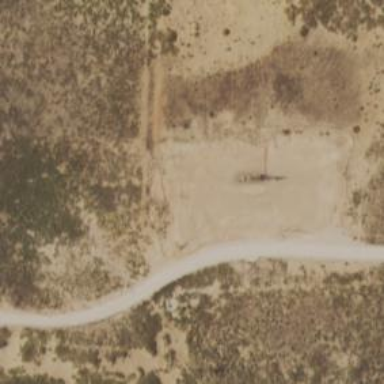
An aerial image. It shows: Petroleum well.